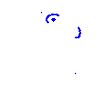
Particle: proton